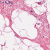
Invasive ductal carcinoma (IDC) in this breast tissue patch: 0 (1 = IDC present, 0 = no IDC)